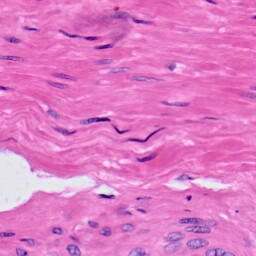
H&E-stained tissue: Prostate